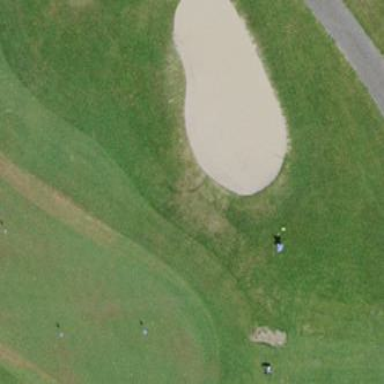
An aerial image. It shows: Golf bunker filled with natural sand.